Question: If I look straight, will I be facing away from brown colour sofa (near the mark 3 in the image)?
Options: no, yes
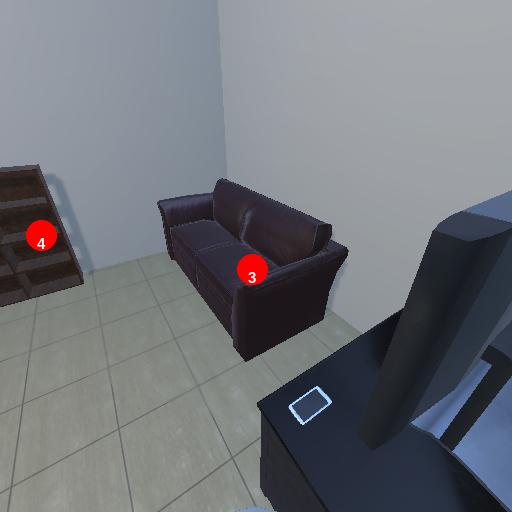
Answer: no